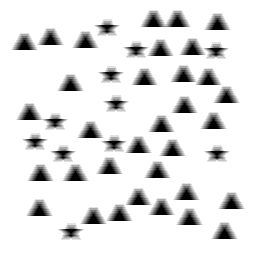
Squares: 0
Triangles: 33
Stars: 11
Total shapes: 44